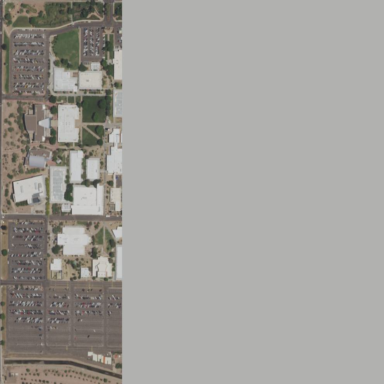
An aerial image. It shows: College or university.